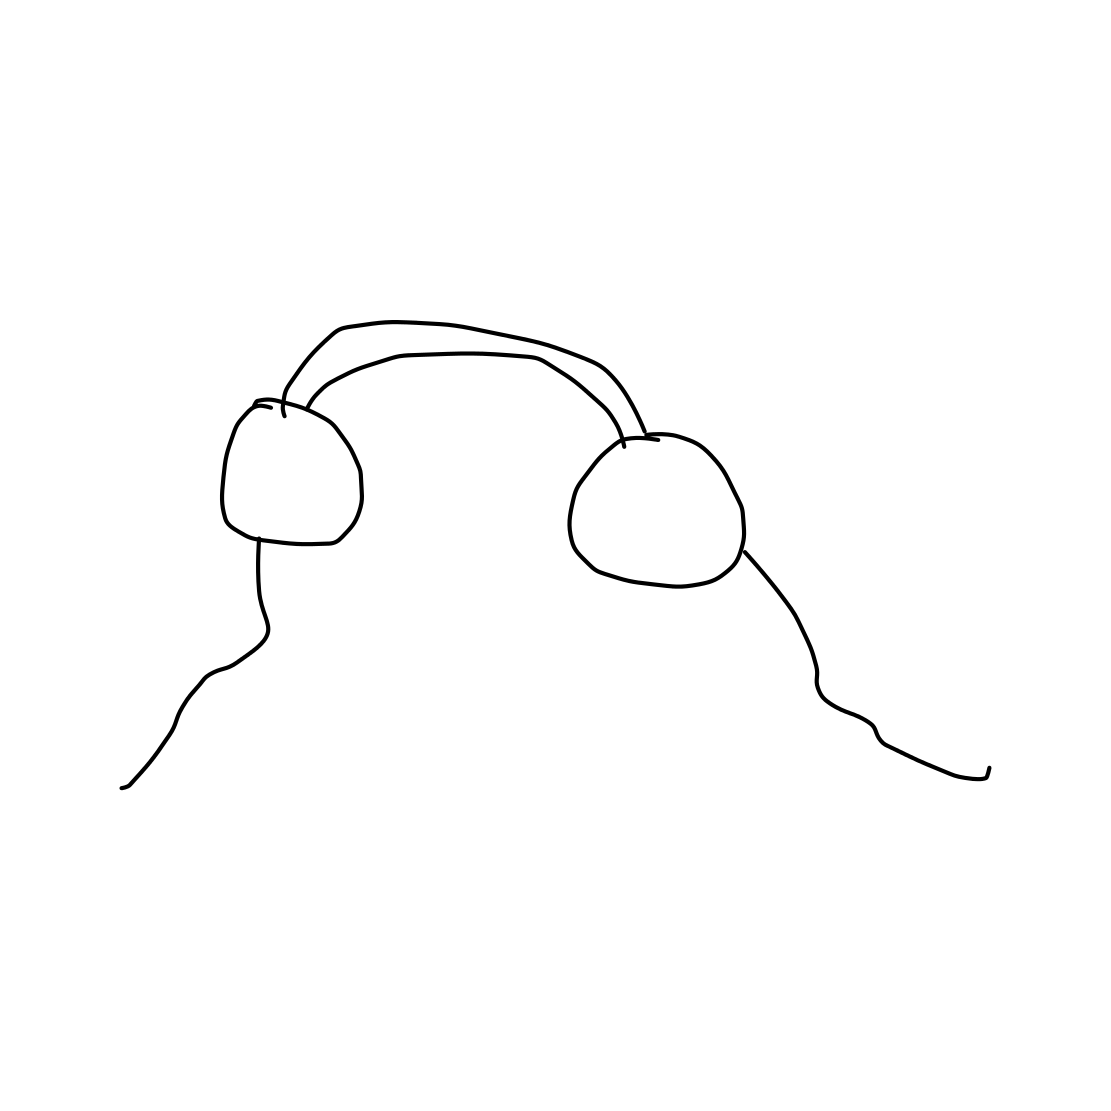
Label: head-phones